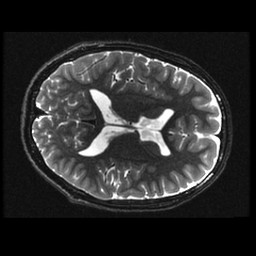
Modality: T2w
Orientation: axial
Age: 16
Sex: male
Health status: ill
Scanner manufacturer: ge
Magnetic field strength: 3 T
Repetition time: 7.5 s
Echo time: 0.1015 s